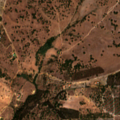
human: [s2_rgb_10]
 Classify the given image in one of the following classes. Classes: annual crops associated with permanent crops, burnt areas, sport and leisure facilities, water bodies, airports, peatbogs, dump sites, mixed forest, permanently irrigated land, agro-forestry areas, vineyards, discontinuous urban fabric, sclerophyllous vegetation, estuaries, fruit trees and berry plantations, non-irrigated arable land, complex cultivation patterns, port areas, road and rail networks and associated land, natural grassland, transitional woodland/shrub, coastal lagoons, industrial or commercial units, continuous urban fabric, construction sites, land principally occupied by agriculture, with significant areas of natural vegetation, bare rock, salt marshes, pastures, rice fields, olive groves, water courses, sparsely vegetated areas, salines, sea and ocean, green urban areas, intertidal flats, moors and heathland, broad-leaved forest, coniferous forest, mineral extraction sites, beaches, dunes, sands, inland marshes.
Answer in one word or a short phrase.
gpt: pastures, complex cultivation patterns, agro-forestry areas, mixed forest, transitional woodland/shrub